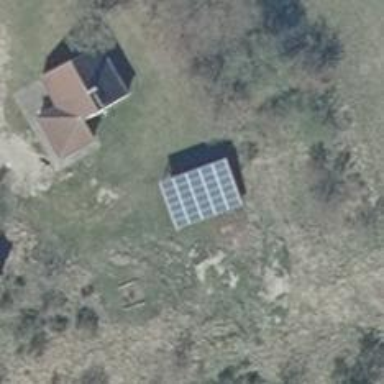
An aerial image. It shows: Small solar photovoltaic panel generator is producing electricity.